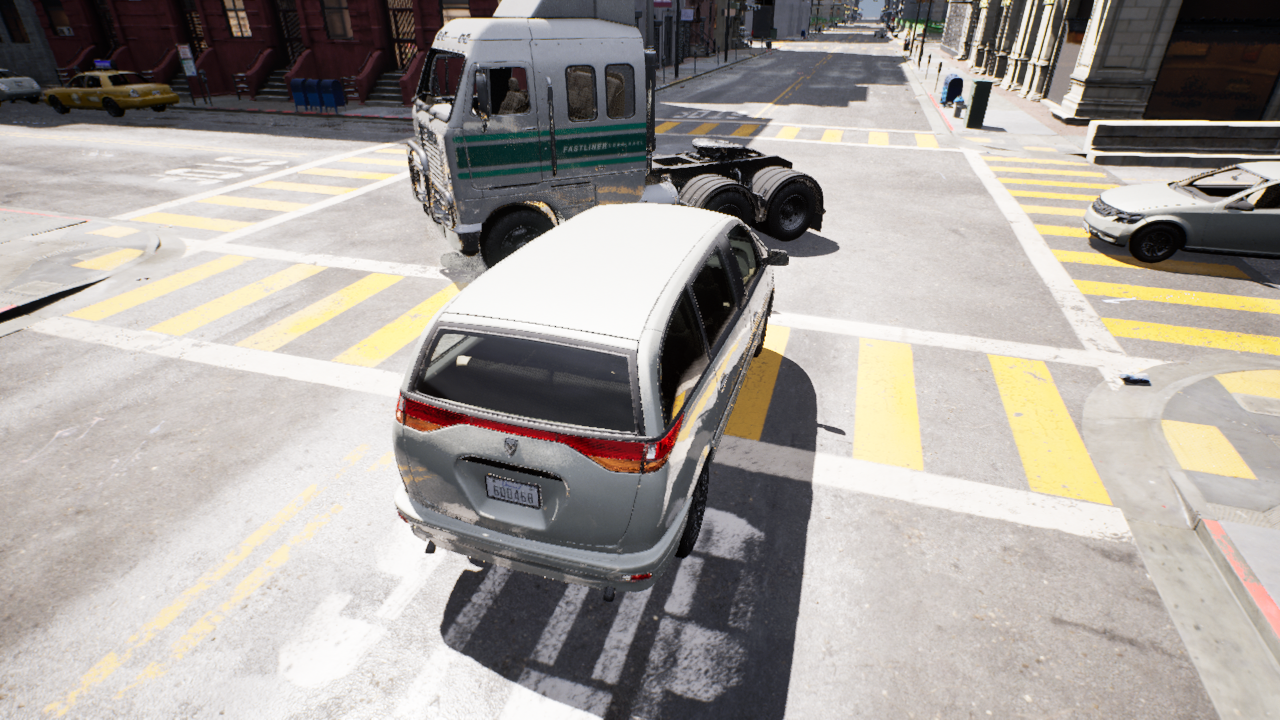
Venue: residential
Lighting: clear day
Vehicle rig: minivan